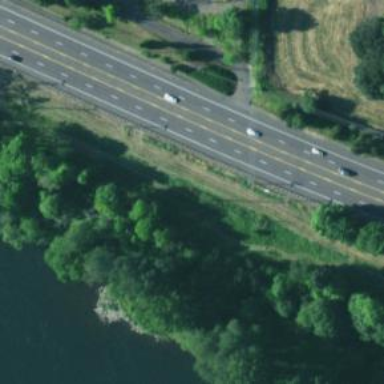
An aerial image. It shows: Expressway with asphalt surface classified as trunk highway.